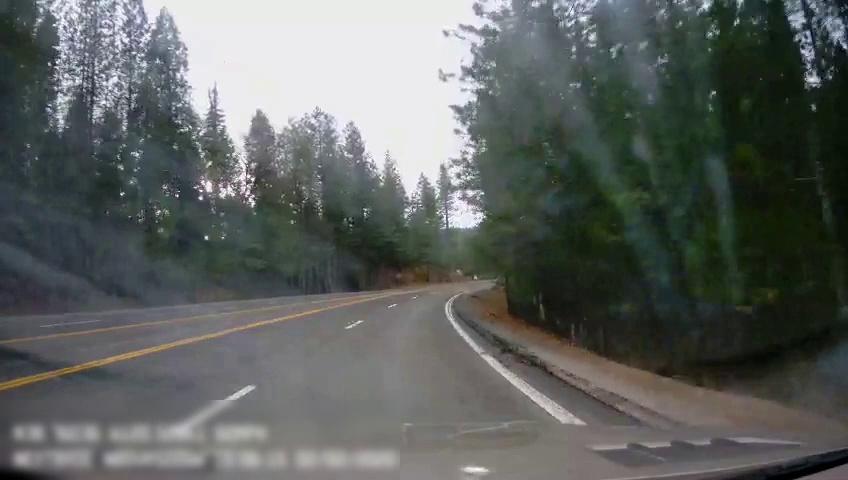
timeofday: Day
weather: Cloudy
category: Drivable Space
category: Lanes | Opposite Lane
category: Lanes | Opposite Lane
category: Lanes | Alternate Lane
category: Lanes | Opposite Lane
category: Lanes | Current Lane
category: Lanes | Current Lane